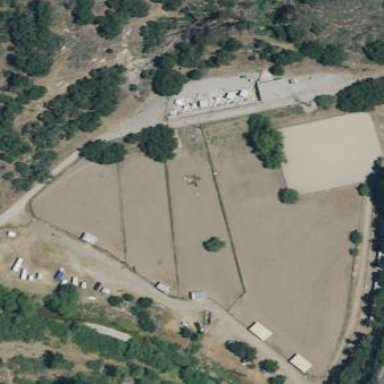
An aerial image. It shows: Equestrian pitch for leisure land activities.